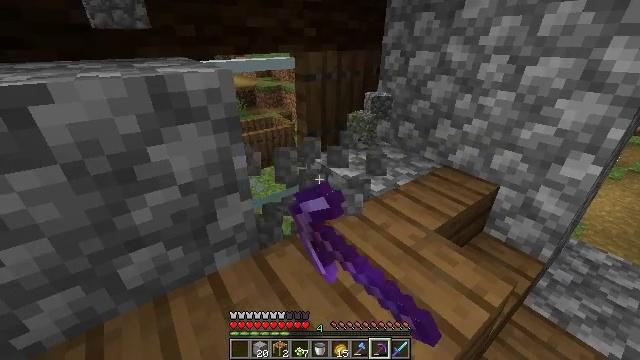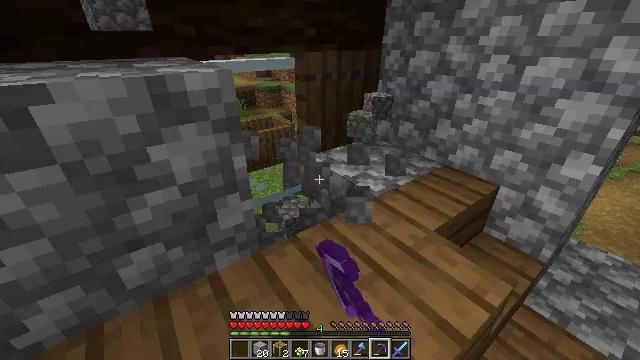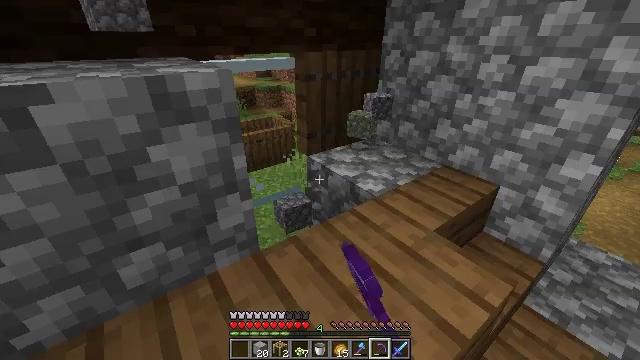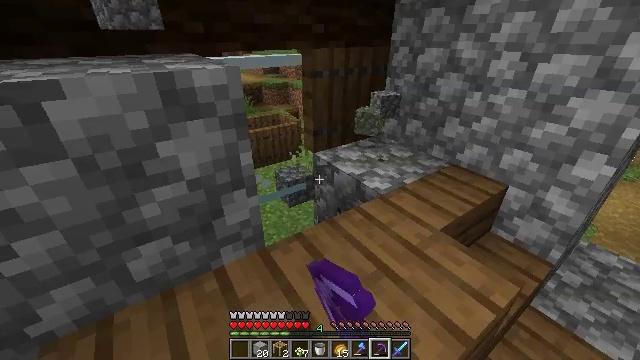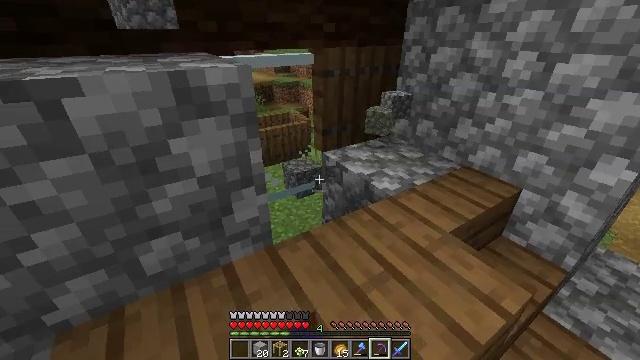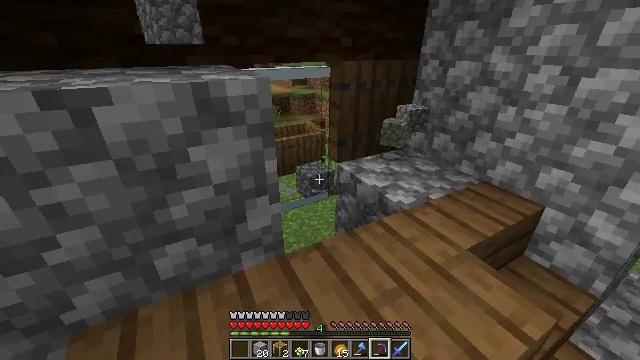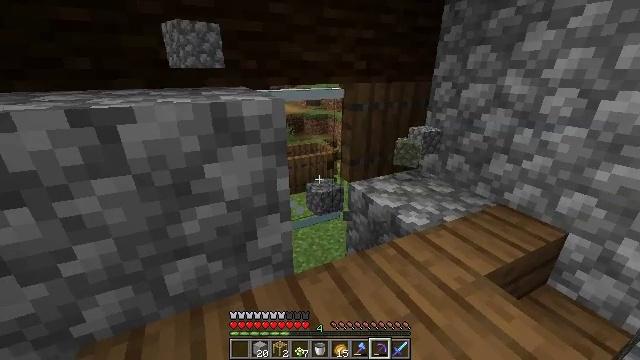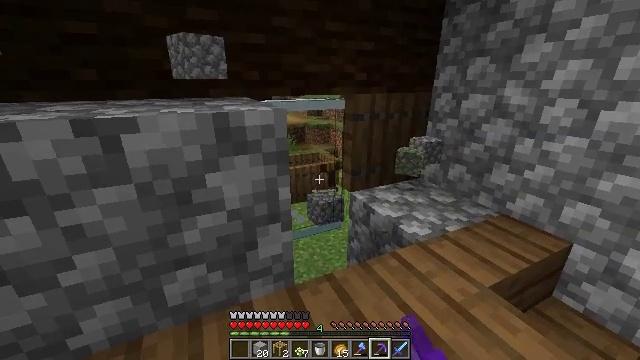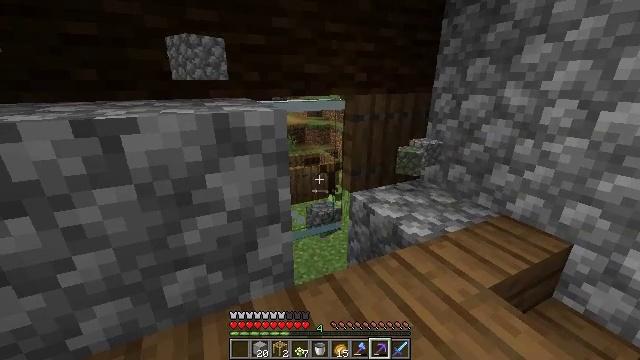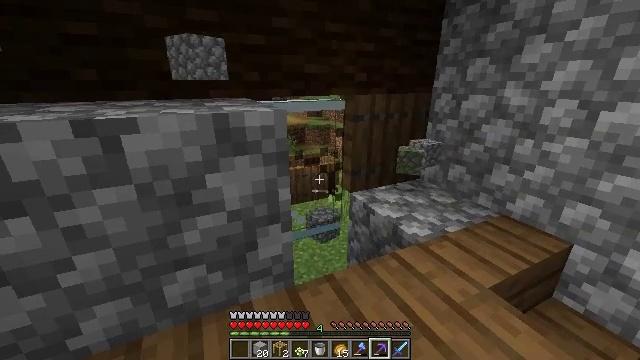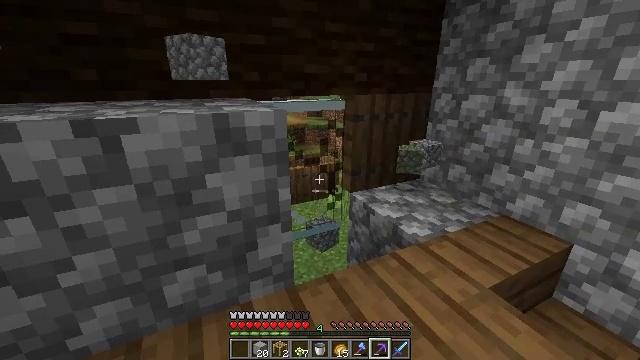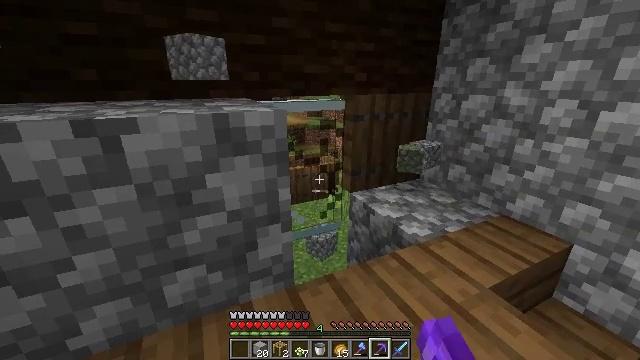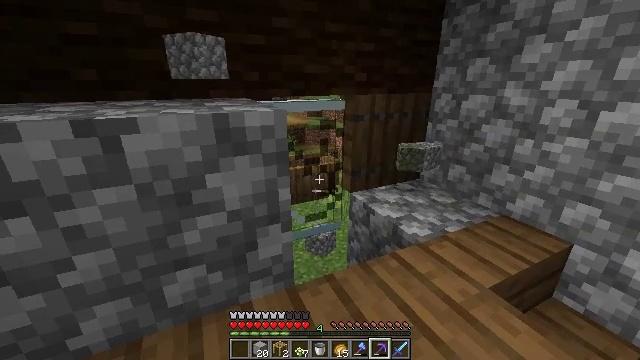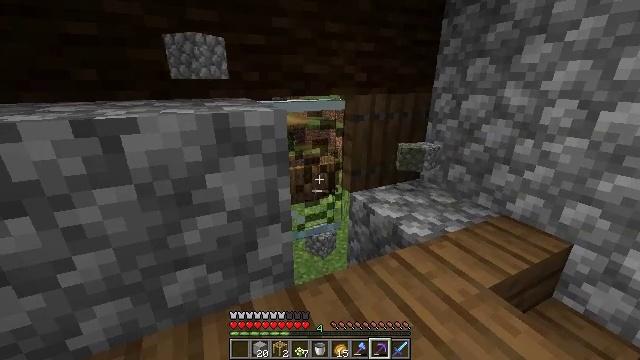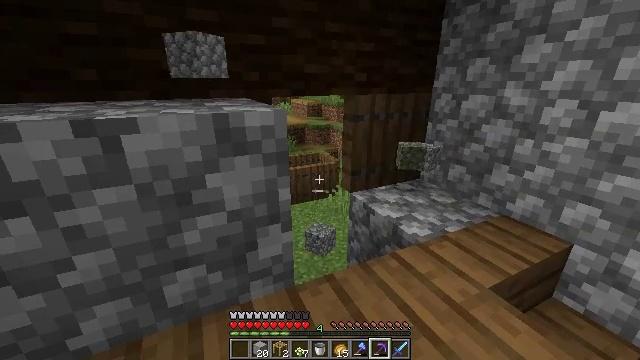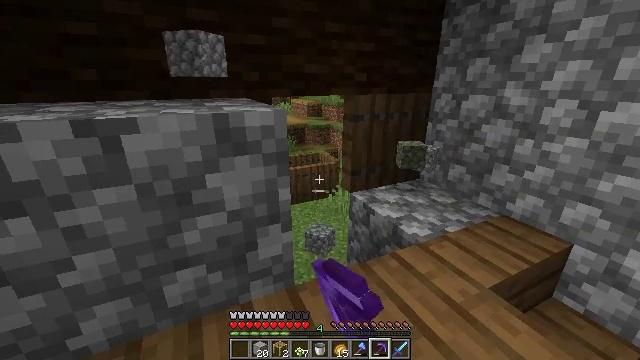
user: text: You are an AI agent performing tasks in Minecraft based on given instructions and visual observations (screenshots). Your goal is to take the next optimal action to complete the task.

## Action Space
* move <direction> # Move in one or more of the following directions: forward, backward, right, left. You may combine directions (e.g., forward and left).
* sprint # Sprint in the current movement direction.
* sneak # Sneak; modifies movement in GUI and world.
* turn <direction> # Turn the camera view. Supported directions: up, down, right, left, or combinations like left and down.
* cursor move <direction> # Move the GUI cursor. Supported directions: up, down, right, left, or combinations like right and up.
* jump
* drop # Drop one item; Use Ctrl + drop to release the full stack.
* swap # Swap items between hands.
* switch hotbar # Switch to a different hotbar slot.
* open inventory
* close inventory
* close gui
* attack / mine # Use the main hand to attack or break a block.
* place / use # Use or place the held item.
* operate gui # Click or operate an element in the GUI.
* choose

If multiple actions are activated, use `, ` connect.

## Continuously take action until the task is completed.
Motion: motion action
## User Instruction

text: Collect fragments by breaking the glass pane.
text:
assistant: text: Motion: attack / mine
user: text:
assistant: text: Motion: attack / mine
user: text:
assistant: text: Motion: turn left, attack / mine
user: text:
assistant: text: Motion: turn left, attack / mine
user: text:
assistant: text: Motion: turn left and up, attack / mine
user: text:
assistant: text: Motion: turn left and up, attack / mine
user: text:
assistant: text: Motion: turn up, attack / mine
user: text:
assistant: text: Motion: attack / mine
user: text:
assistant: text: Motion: attack / mine
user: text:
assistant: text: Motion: attack / mine
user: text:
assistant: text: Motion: attack / mine
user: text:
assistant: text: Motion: attack / mine
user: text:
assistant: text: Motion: attack / mine
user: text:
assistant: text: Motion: attack / mine
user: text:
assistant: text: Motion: attack / mine
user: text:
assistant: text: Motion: attack / mine
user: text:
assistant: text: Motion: attack / mine
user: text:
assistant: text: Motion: attack / mine
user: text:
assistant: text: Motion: attack / mine